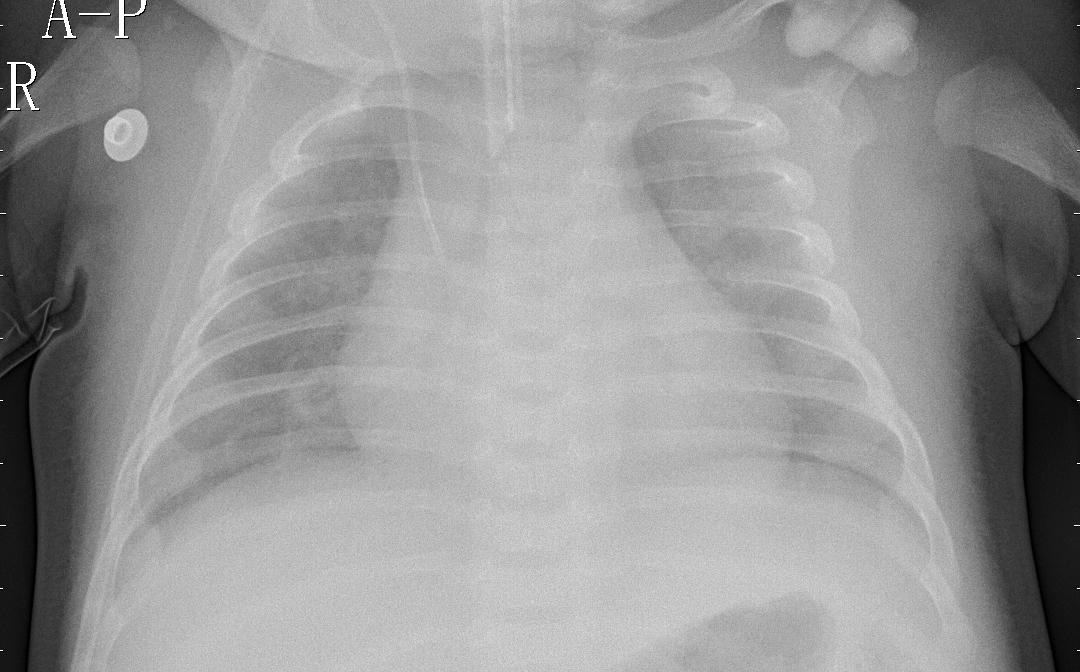
Diagnosis: PNEUMONIA